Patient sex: M
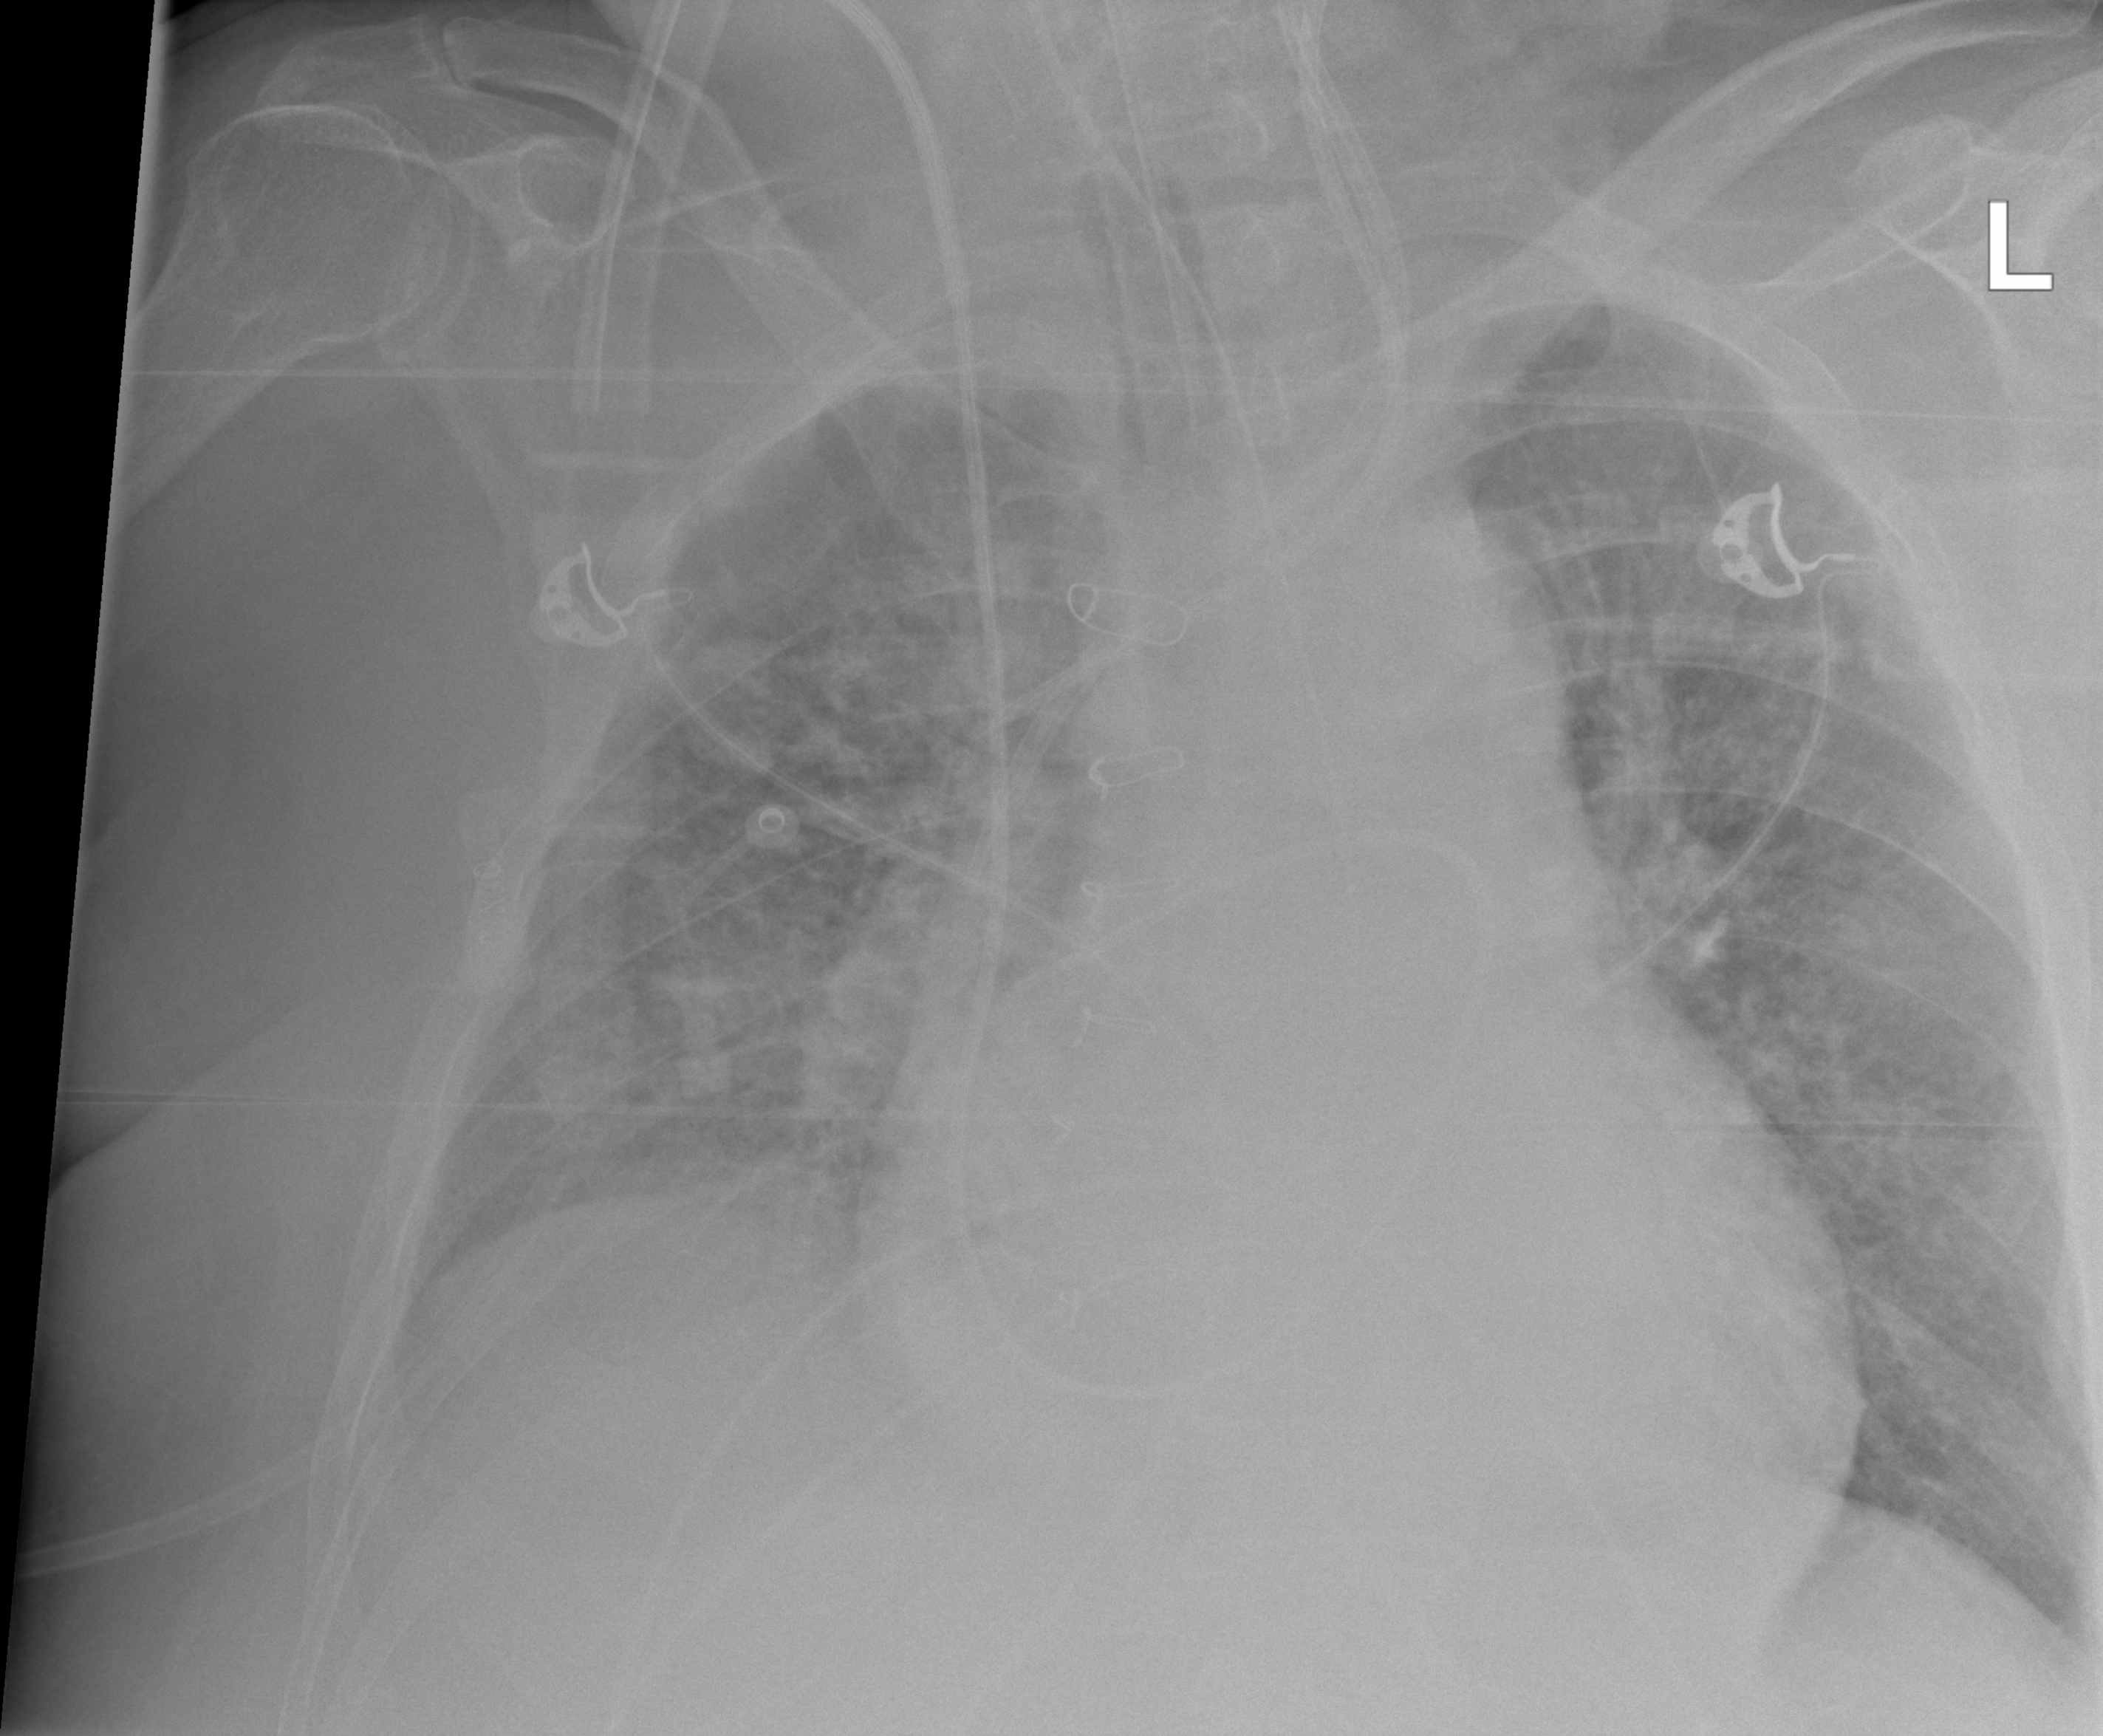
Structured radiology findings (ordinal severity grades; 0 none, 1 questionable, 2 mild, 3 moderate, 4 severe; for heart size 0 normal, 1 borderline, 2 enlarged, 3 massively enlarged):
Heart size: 2
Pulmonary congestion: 3
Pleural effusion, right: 2
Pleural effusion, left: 0
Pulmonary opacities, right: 3
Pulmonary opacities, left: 2
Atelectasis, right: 2
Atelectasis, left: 2